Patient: sex M, age 65
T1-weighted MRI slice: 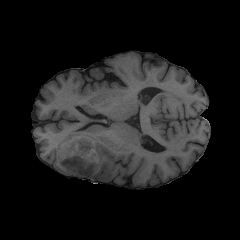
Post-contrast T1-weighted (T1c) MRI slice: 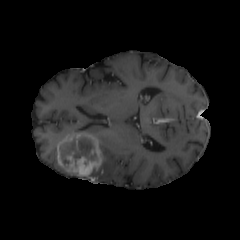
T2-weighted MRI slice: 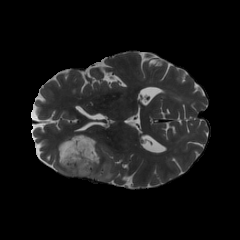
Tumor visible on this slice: yes
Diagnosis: Glioblastoma, IDH-wildtype
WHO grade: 4